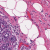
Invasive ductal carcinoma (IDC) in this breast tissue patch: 0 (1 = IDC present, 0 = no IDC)